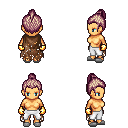
a pixel art fantasy rpg character, female body template, human, tanned skin, brown tattered cape, white pants, white blonde short topknot hairstyle, gold gloves, white slippers, four views (front, back, left, right), 2x2 character sprite sheet, small pixel art, hard edges, no anti-aliasing